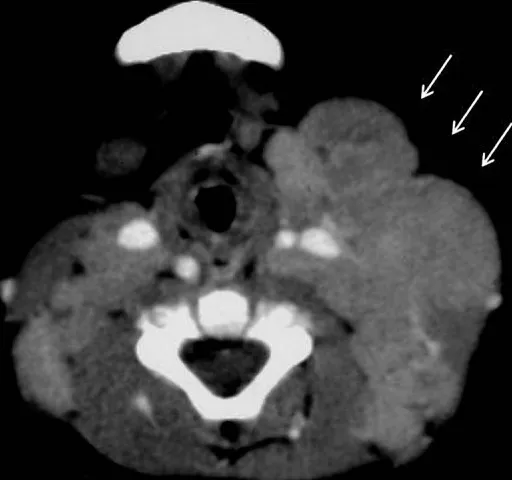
Radiologic findings in the patient at the age of 9 months. Axial contrast-enhanced computed tomography shows left cervical adenopathy (arrows).
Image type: radiology (ct)